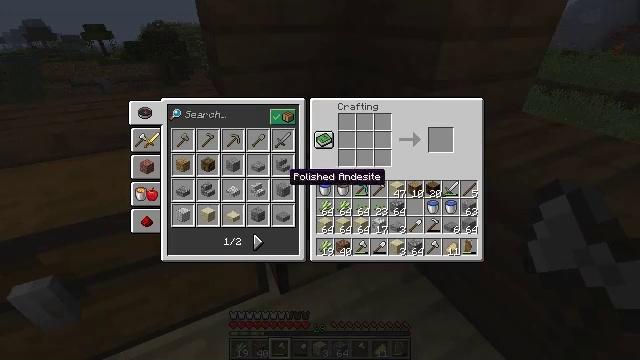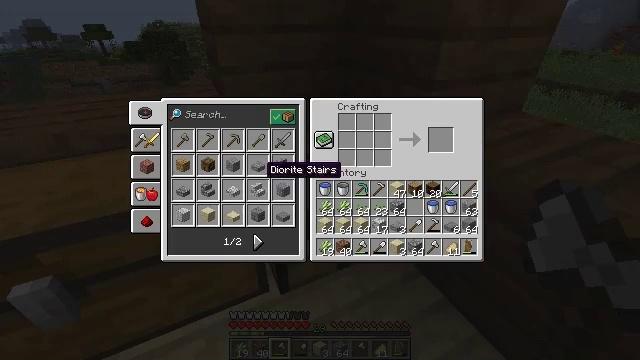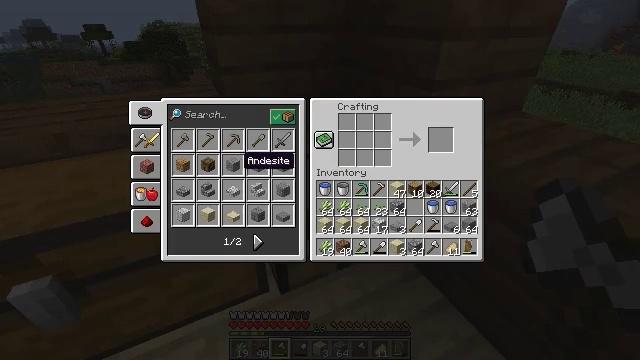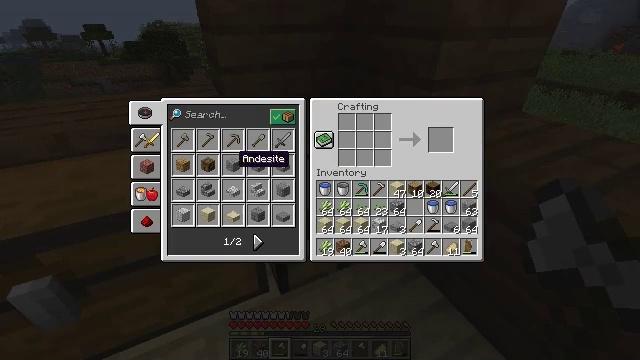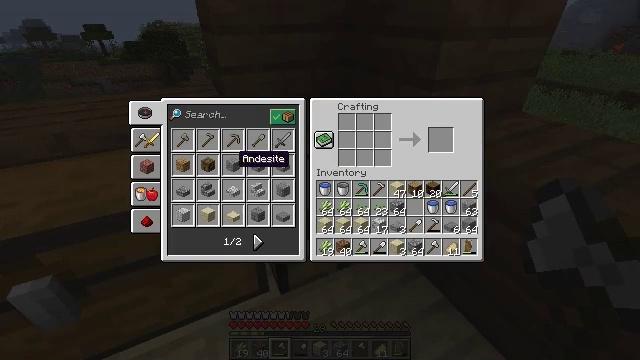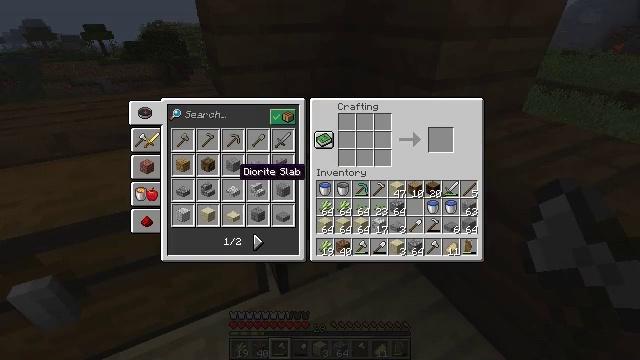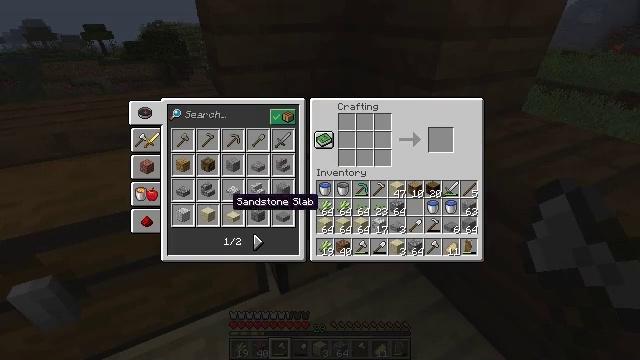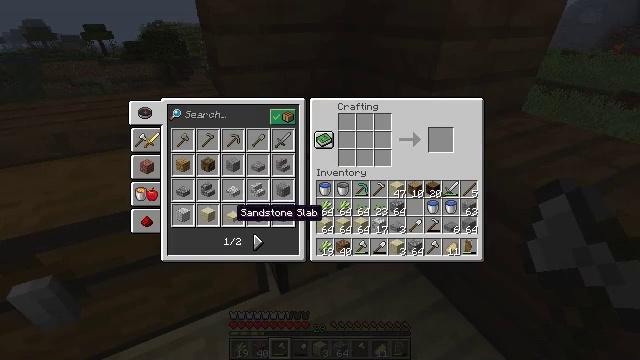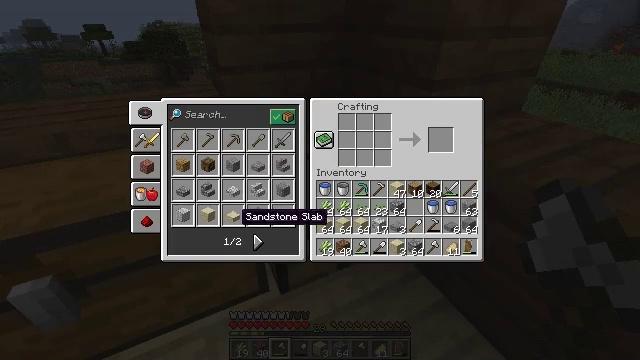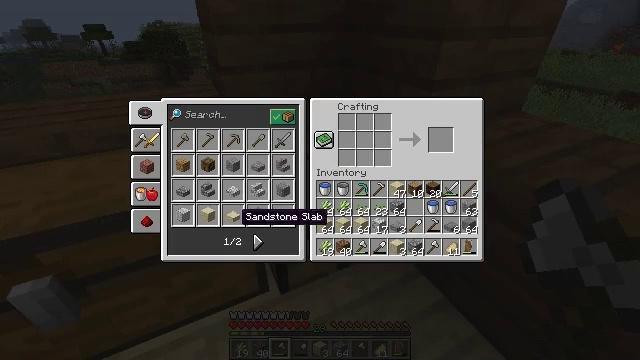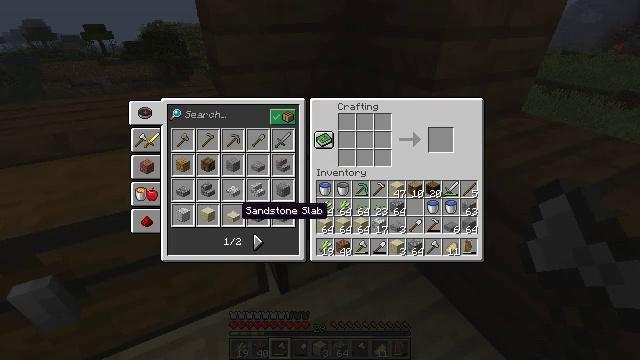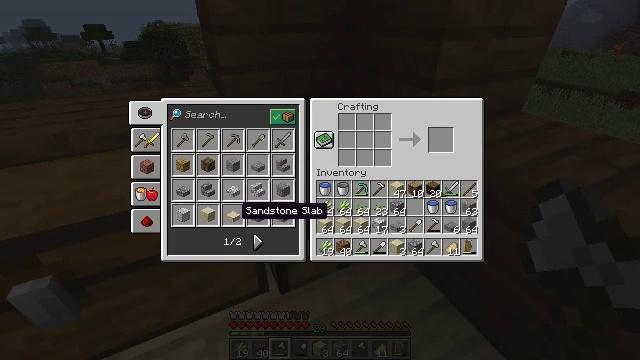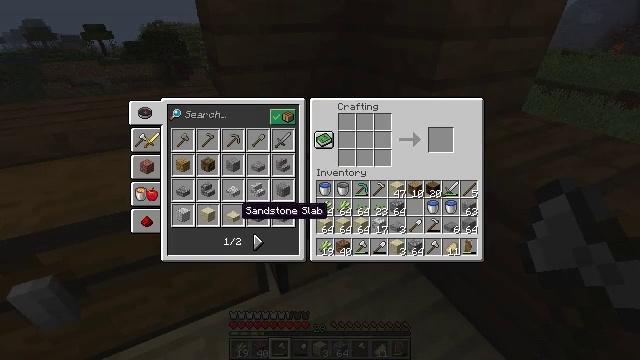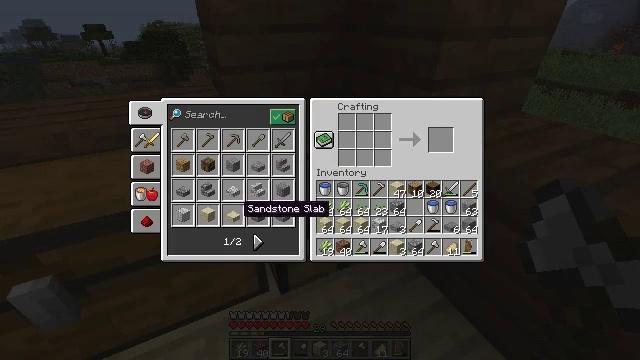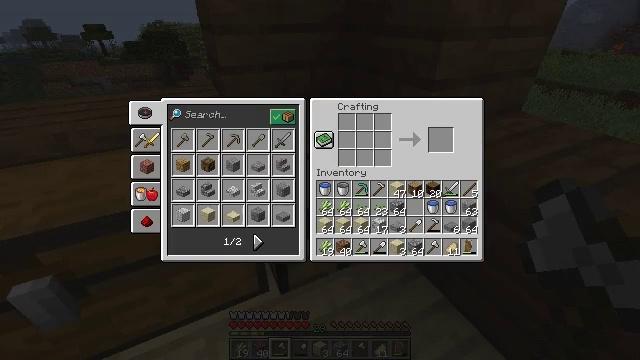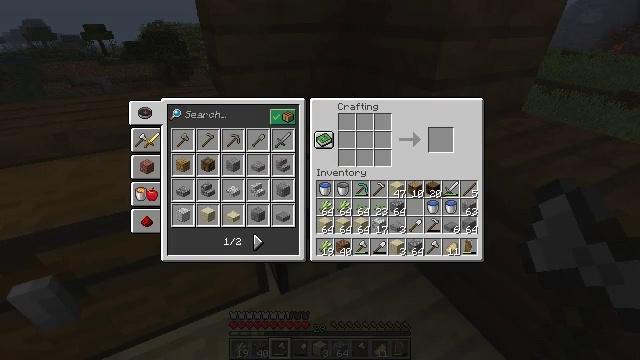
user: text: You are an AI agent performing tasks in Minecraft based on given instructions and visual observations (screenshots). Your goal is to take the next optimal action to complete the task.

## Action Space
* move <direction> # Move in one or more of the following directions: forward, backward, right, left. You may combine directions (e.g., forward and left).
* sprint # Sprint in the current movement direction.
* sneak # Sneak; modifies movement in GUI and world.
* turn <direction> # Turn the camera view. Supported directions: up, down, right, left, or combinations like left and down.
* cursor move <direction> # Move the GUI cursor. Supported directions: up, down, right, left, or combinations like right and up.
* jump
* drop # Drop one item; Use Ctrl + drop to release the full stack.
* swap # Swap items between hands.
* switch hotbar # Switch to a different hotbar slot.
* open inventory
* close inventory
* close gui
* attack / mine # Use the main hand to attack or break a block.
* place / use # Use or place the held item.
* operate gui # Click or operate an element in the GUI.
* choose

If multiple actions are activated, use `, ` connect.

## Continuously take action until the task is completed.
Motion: motion action
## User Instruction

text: Use sandstone to craft a sandstone slab.
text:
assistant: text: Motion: turn left and up
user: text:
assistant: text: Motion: turn left and up
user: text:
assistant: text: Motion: no_op
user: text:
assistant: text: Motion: no_op
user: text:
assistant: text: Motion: turn down
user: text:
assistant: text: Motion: turn down
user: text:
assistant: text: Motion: turn down
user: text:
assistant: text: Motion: no_op
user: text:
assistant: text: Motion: no_op
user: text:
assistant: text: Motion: no_op
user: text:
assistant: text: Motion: attack / mine
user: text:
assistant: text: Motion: attack / mine
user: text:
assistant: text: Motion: no_op
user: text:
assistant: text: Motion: turn right and up
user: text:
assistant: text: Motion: turn right and up
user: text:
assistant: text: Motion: turn right and up
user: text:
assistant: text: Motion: turn right
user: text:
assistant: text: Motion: turn right and up
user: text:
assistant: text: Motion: no_op
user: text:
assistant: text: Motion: no_op
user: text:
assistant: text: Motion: no_op
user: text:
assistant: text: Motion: no_op
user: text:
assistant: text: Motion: no_op
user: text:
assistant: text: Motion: no_op
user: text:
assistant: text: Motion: no_op
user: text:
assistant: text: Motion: sneak
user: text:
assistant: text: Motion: sneak, attack / mine
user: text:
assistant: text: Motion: sneak, attack / mine
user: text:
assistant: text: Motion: sneak, attack / mine
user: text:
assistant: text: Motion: sneak